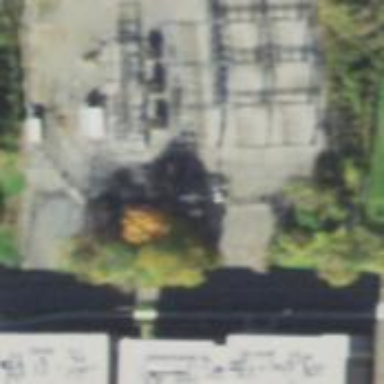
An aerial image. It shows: Power substation.